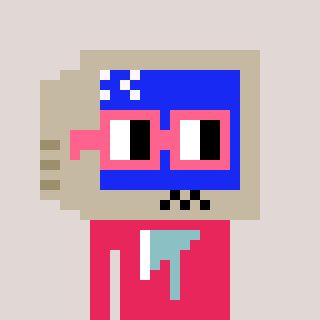
a pixel art character with square pink glasses, a old monitor-shaped head and a redpinkish-colored body on a warm background